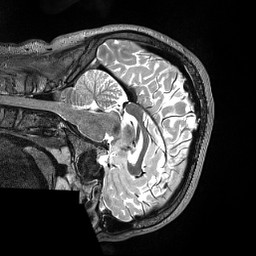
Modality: T2w
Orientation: sagittal
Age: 29
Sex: male
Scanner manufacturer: siemens
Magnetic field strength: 3 T
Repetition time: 3.2 s
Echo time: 0.563 s